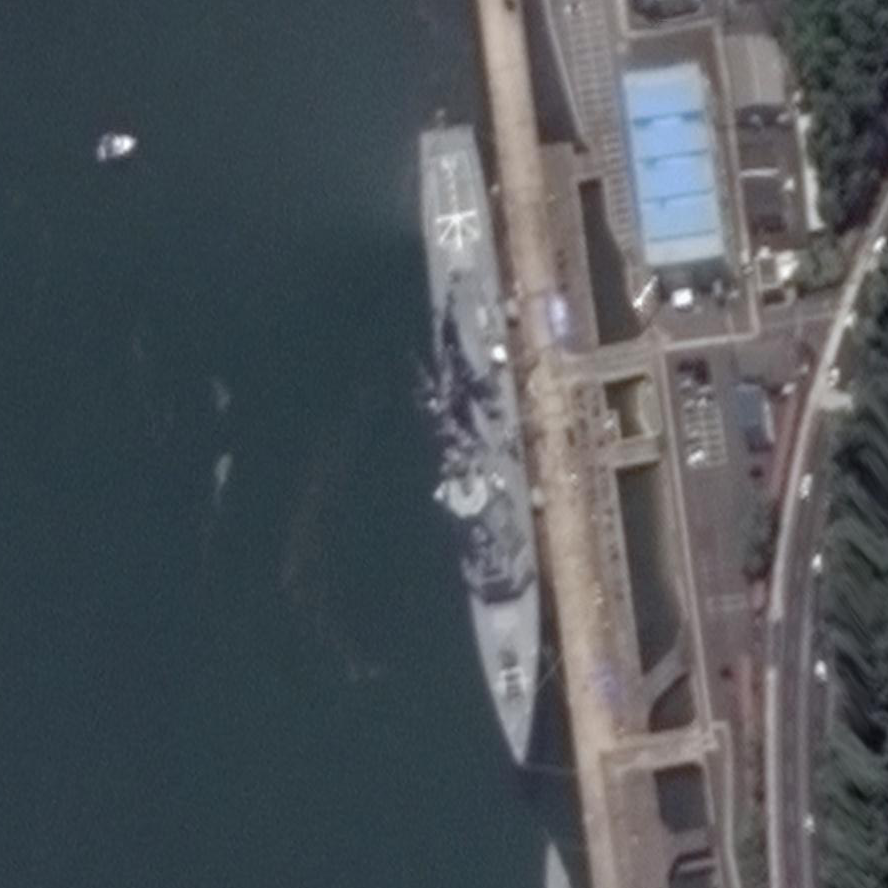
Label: destroyer